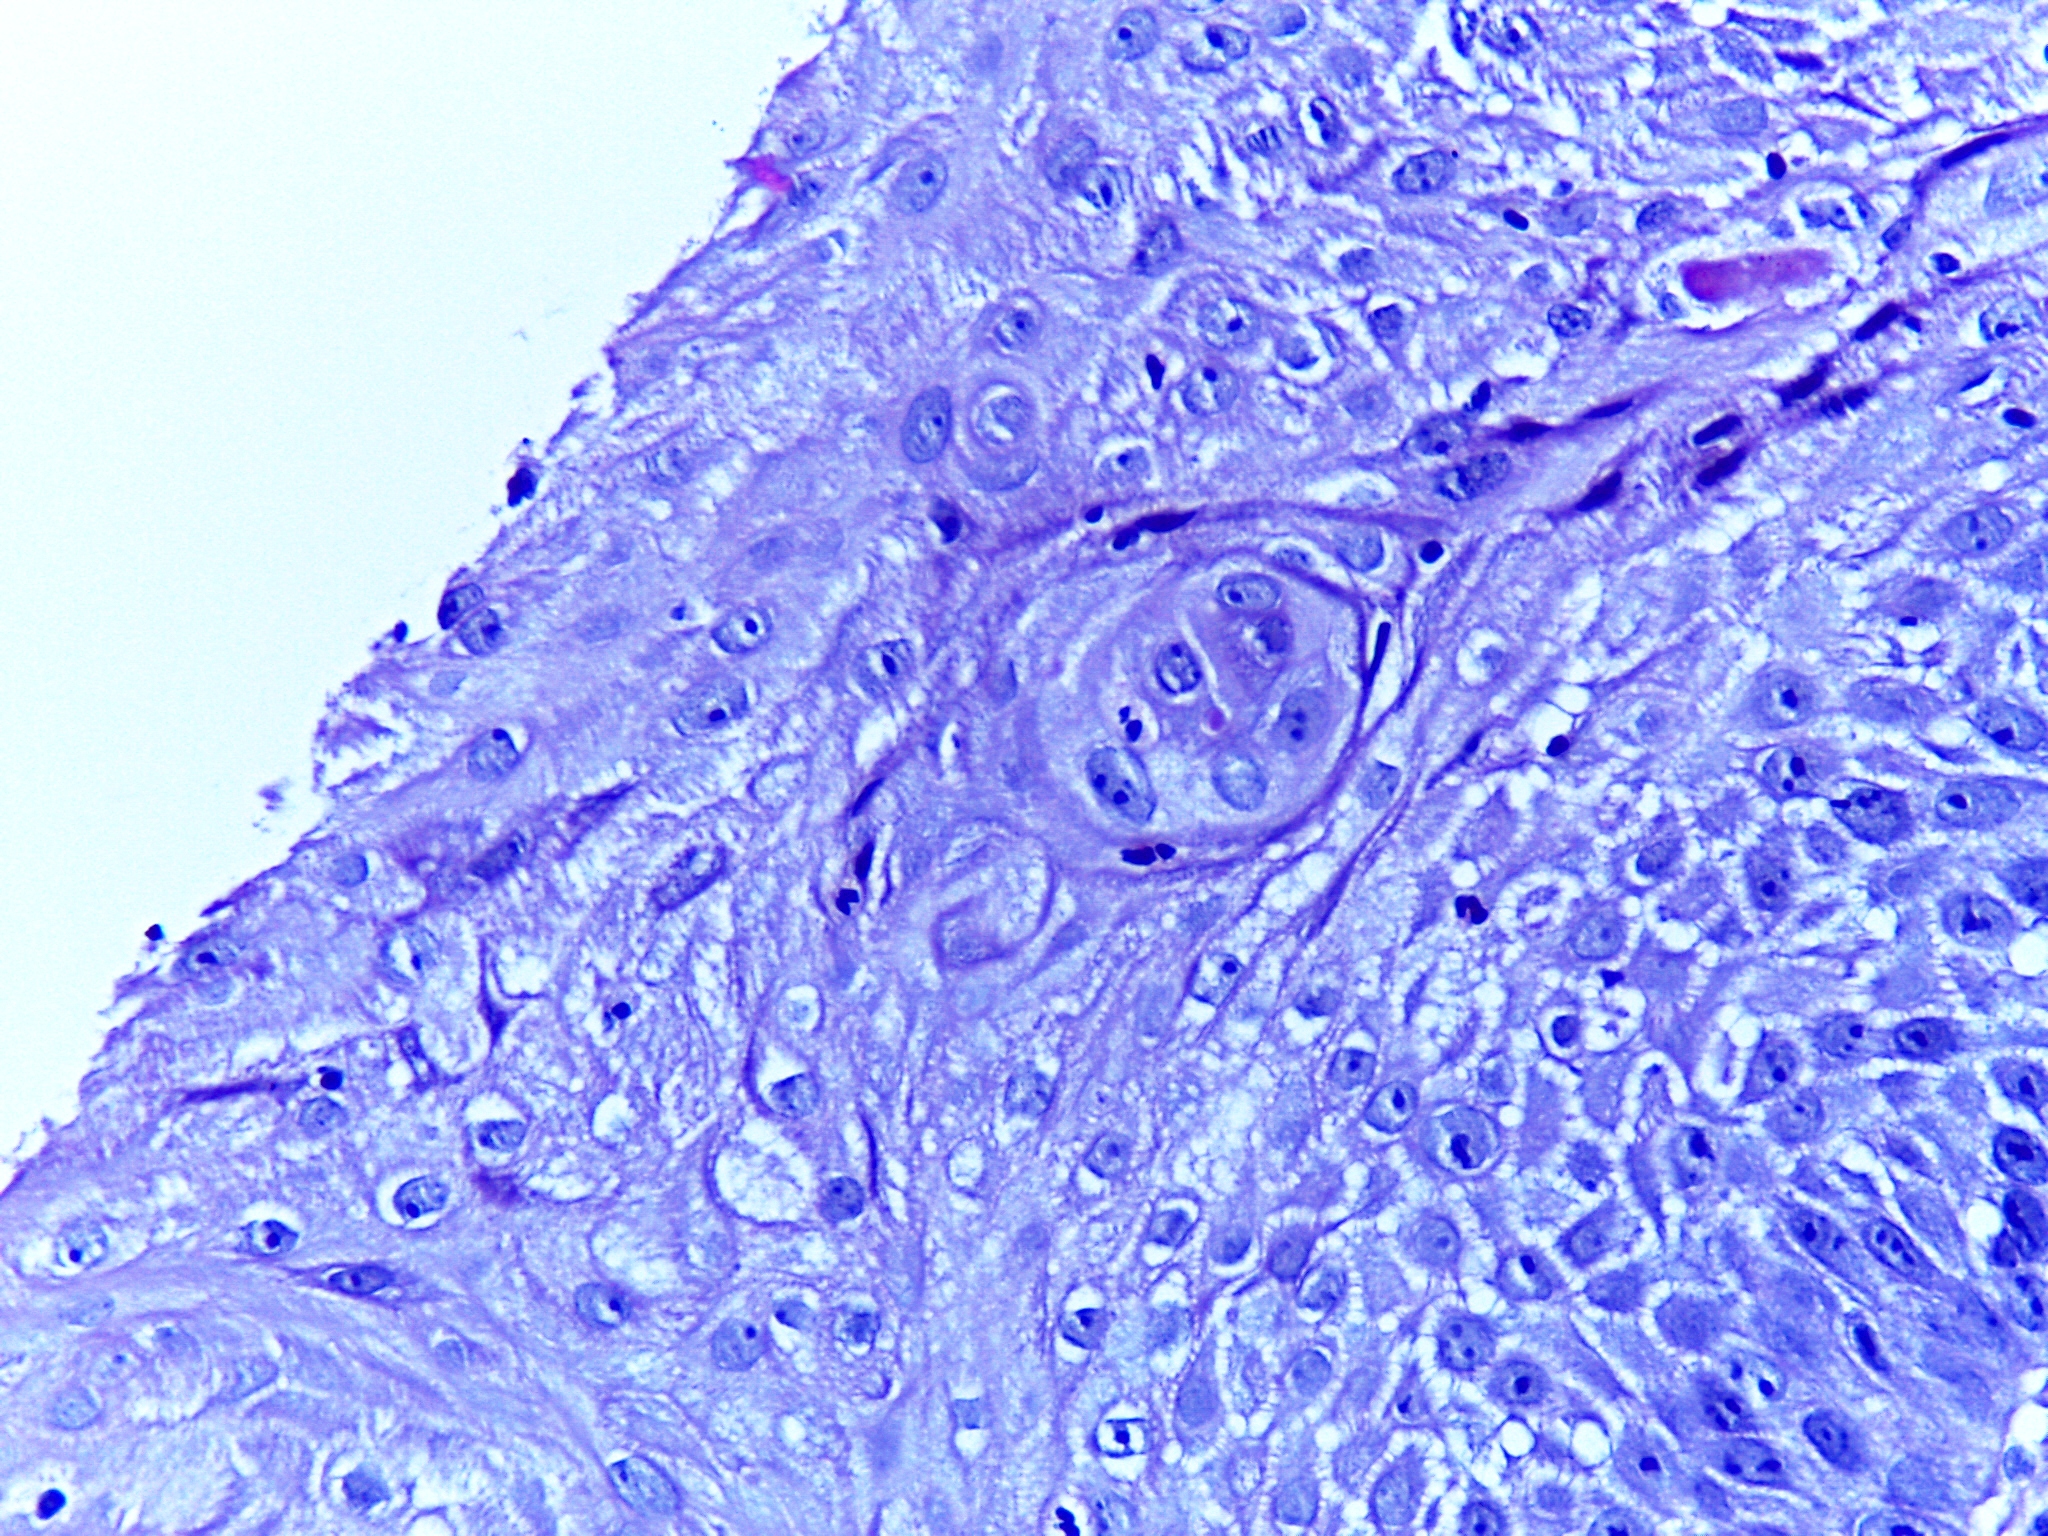
Diagnosis: OSCC